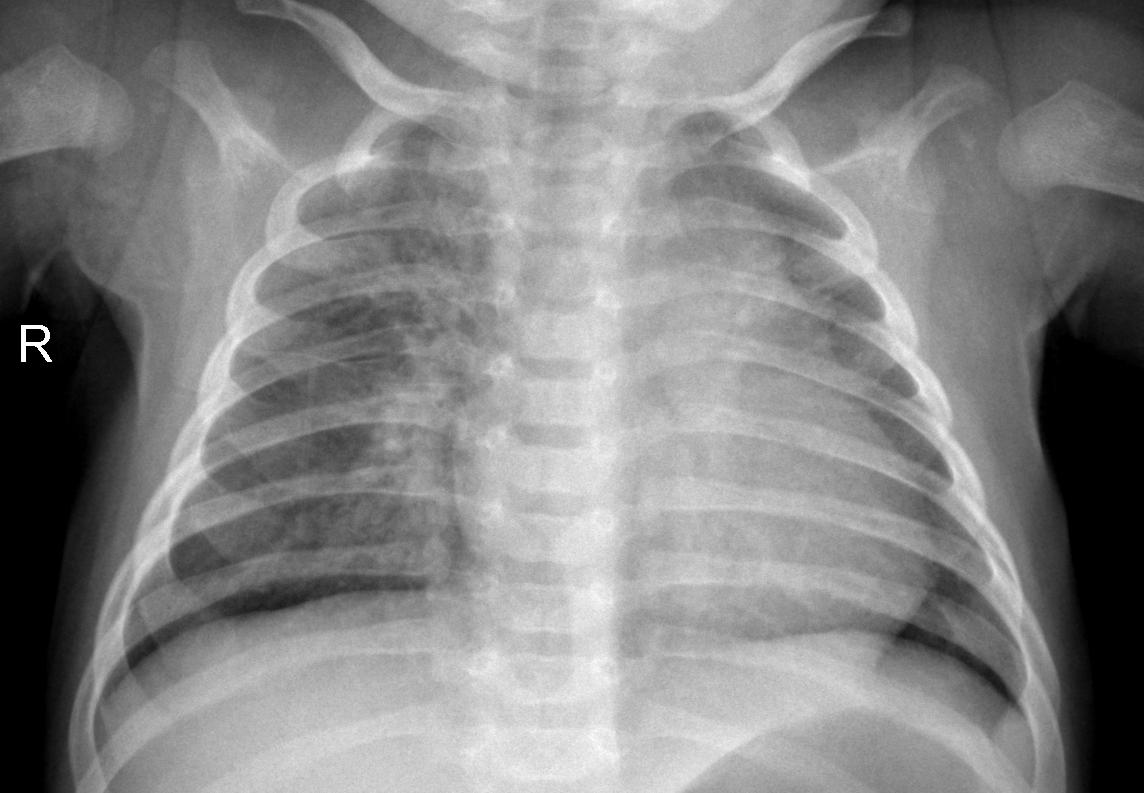
Diagnosis: PNEUMONIA